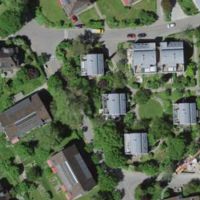
EUNIS habitat code: 55
Species observed at this site:
Corylus avellana